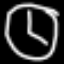
Label: clock